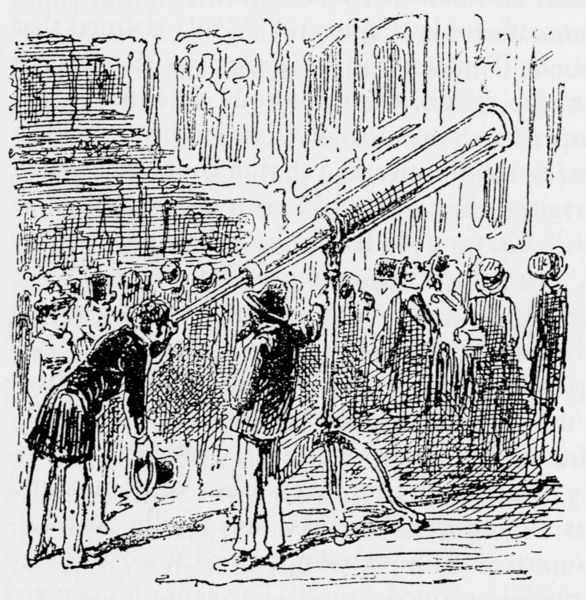
Titel: "Croquis par PIF", Le Charivari, 23 mai 1880
Künstler: PIF
Standort: viele Standorte
Institution: Seriendruck
Schlagwörter: gemälde, gruppe, himmel, mann, schatten, weiß, frauen, menschen, stadt, abend, fenster, frankreich, frau, grau, hell, hut, hüte, licht, männer, nacht, rücken, schwarz, skizze, zeichnung, blick, gebäude, haus, masse, menge, zylinder, anzug, bart, hose, jacke, mütze, mützen, schnurrbart, wand, barock, sehen, bild, blicken, schauen, häuser, boden, mantel, blatt, zilinder, renaissance, beine, bein, bilder, papier, zuschauer, grafik, graphik, linien, platz, füsse, industrie, beobachter, frack, karikatur, salon, zigarre, gestell, zeigen, striche, betrachter, oben, tusche, mond, suchen, fuss, gentleman, linie, kontur, druck, sterne, schraffur, radierung, stich, karrikatur, zeitung, konturen, strich, jahrmarkt, stiefel, schaulustige, wissenschaftler, fernsicht, etagen, ständer, fernrohr, museum, fernglas, dreibein, forschung, spektakel, dreifuss, persiflage, rohr, wissenschaft, nach oben, graphil, fortschritt, interesse, astrologie, astronomie, stativ, entdeckung, teleskop, intresse, meng, sternengucker, wissenshaft, 1920, sternwarte, mantel karrikatur